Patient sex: M
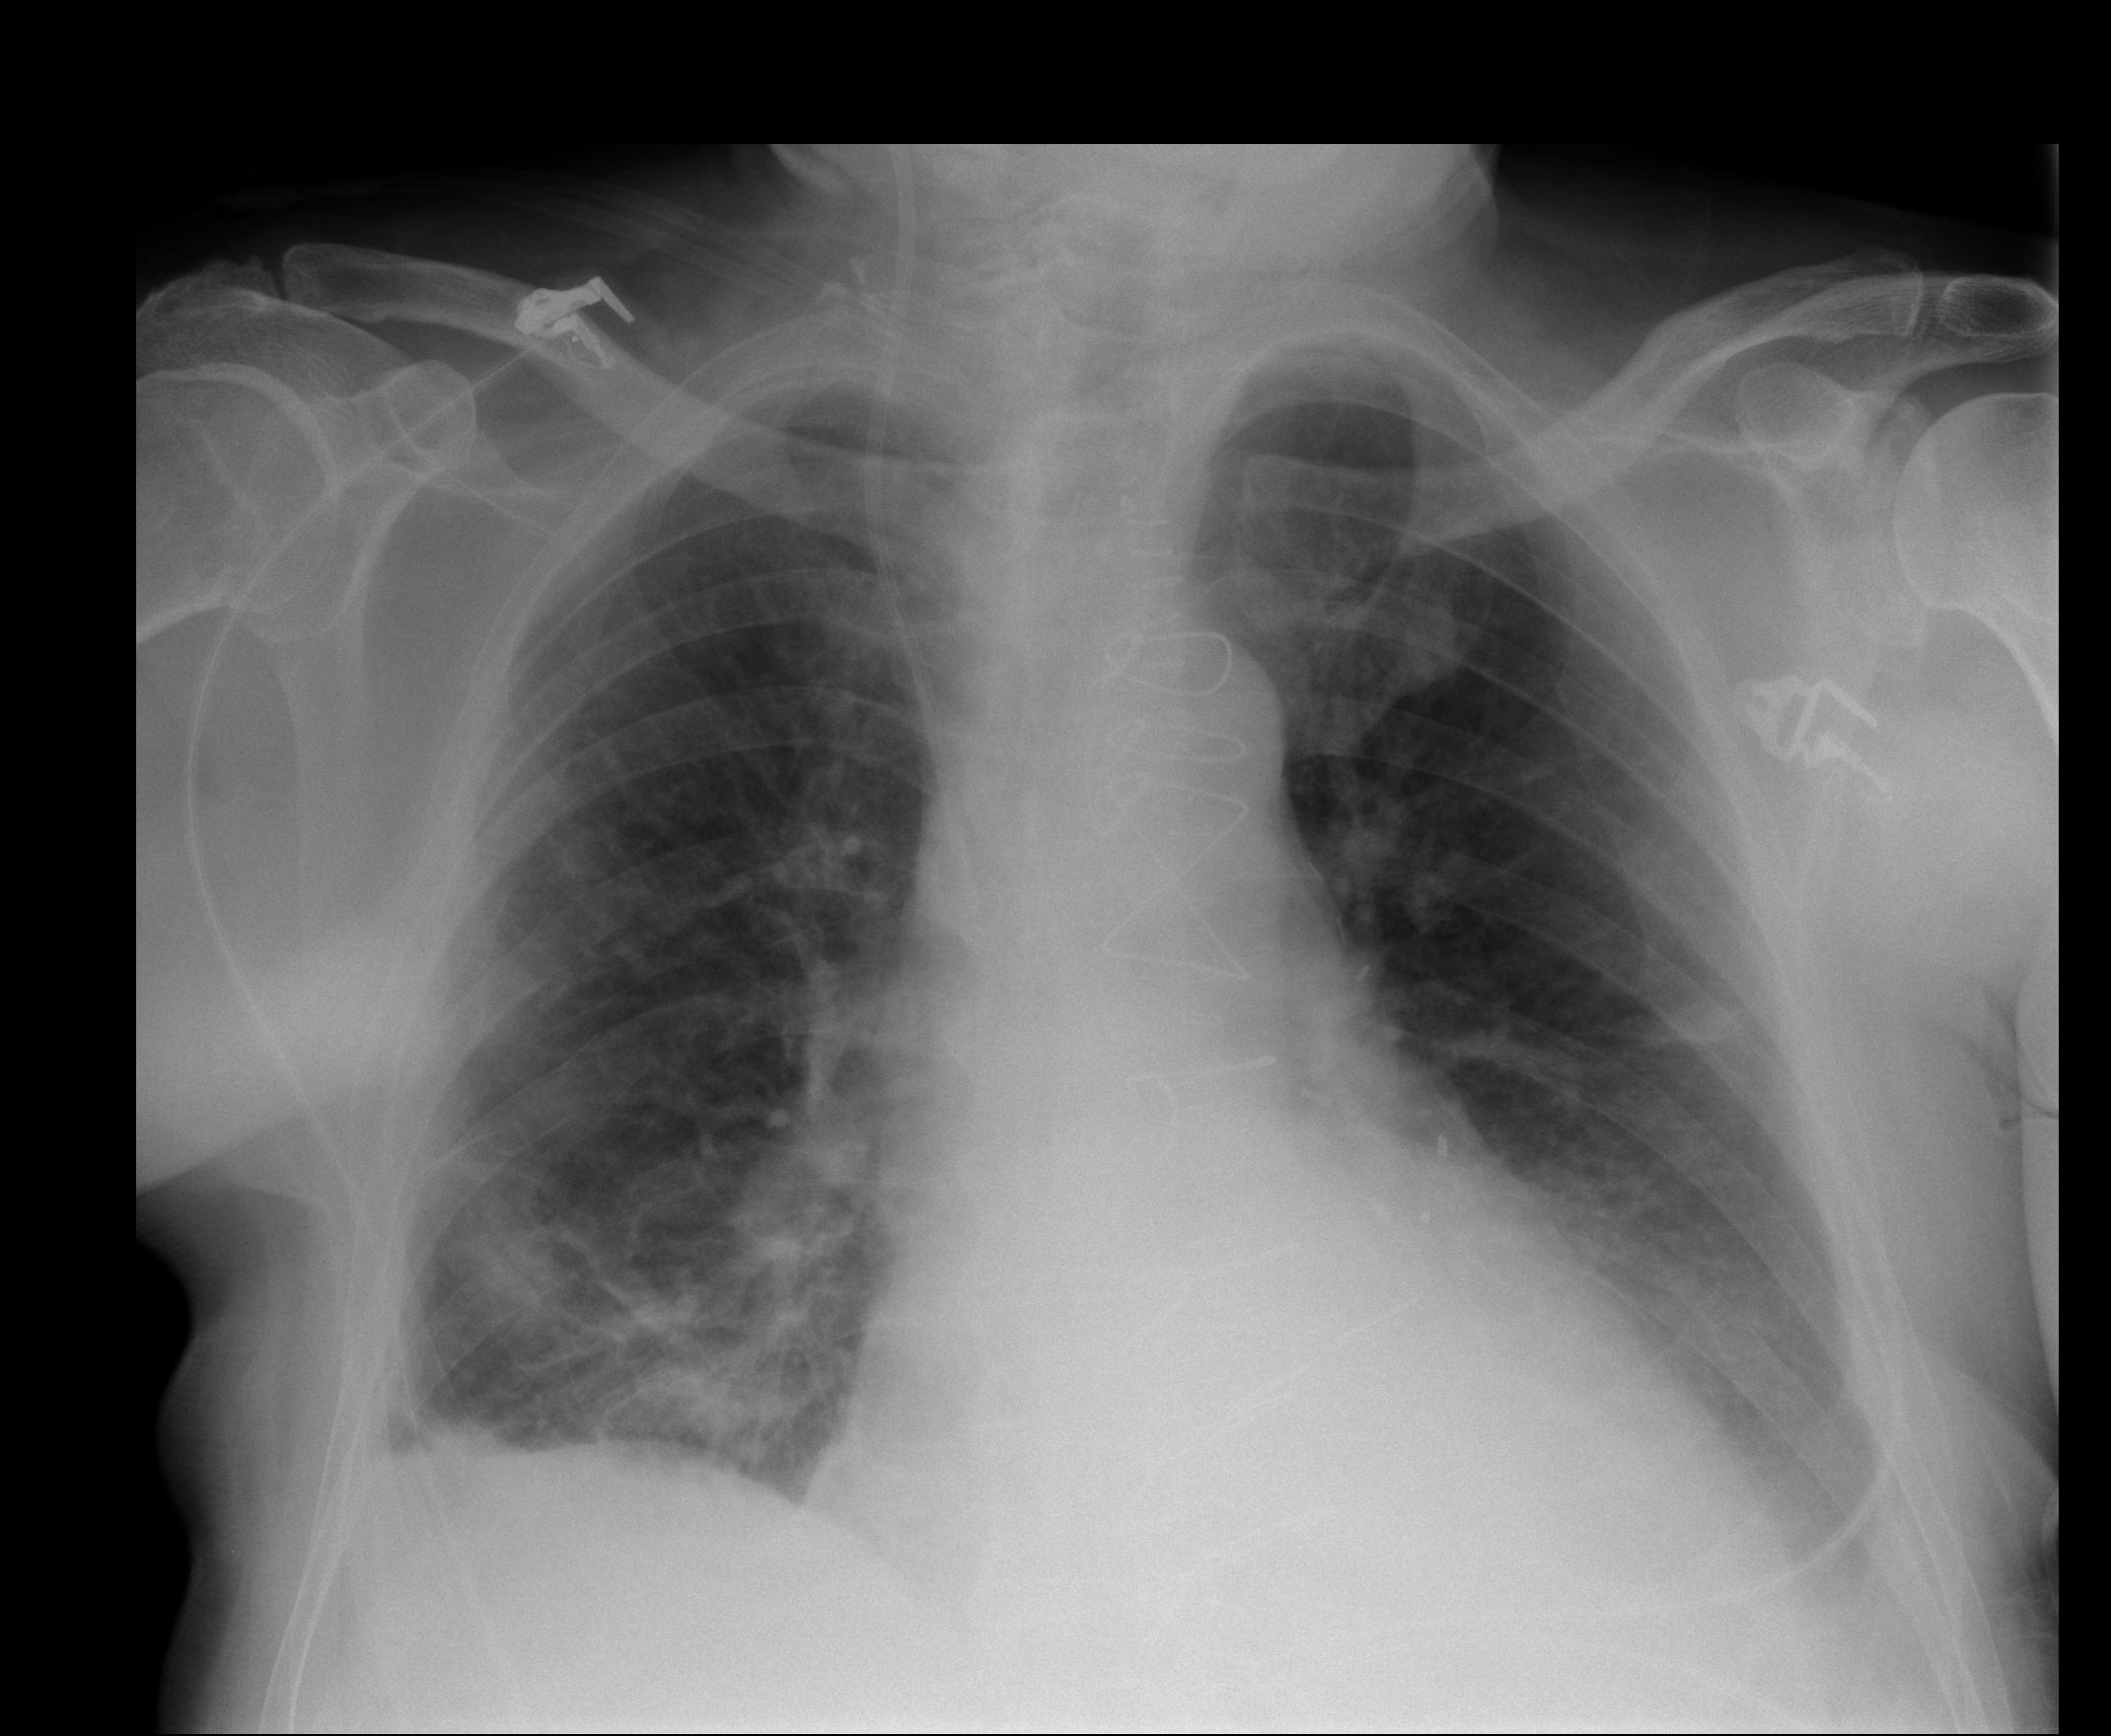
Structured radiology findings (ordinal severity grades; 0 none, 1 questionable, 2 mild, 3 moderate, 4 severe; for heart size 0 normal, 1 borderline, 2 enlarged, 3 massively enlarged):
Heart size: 2
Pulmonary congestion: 0
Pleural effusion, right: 0
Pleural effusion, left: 2
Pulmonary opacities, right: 2
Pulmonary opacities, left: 0
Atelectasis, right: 2
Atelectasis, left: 2